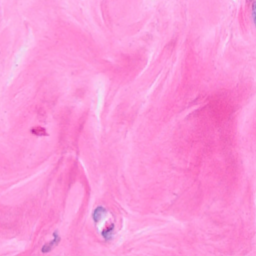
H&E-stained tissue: Breast